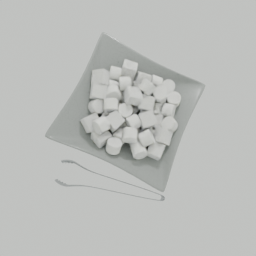
Label: furniture